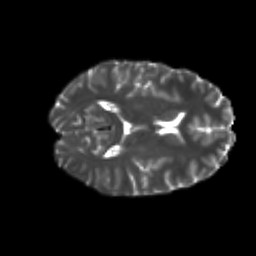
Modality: T2w
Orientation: axial
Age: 20
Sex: female
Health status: healthy
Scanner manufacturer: philips
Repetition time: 7.388 s
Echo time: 0.08599 s